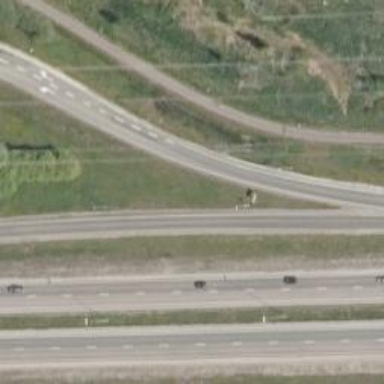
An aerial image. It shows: Trunk link road with asphalt surface.